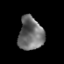
Tissue: prostate
Cell type: Myeloid cells
Senescence score: 0.3376
Nuclear area (px): 803
Mean DAPI intensity: 110.382